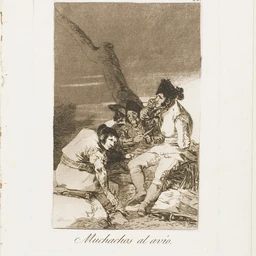
Title: Lads Making Ready, plate eleven from Los Caprichos
Artist: Francisco José de Goya y Lucientes
Caption: lads making ready, plate eleven from los caprichos, etching, paper (fiber product), print, prints and drawing, francisco josé de goya y lucientes, a work made of etching and aquatint on ivory laid paper, prints and drawings, art institute of chicago